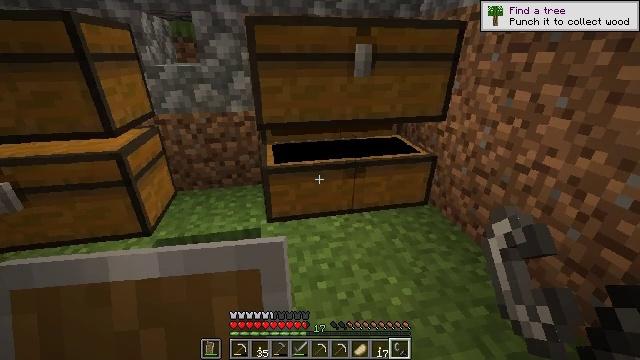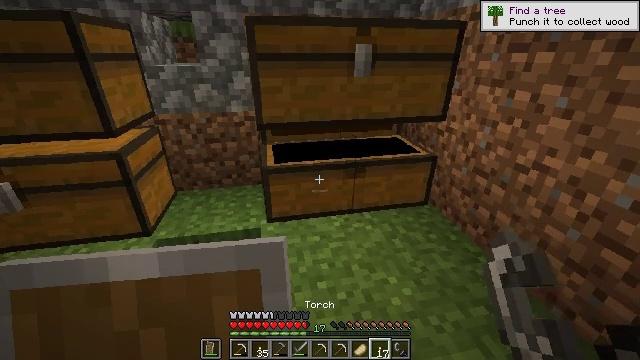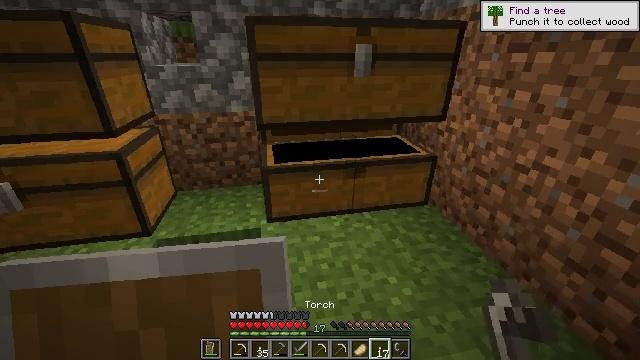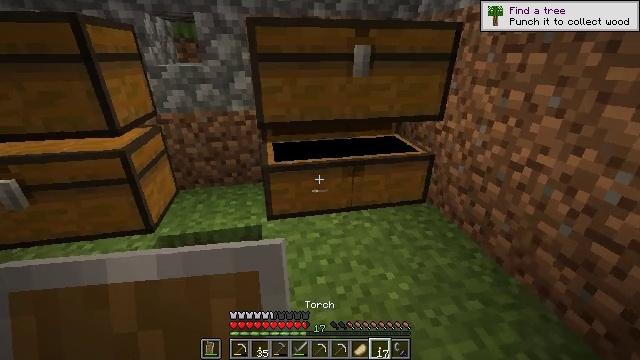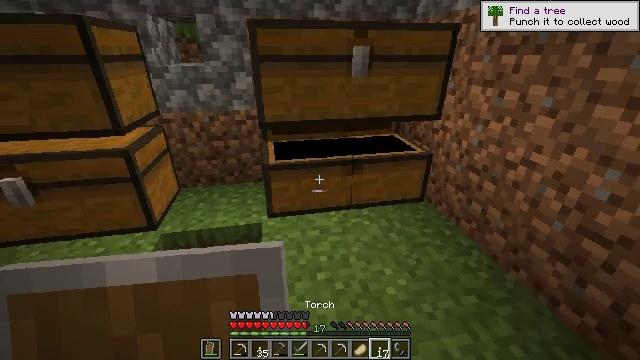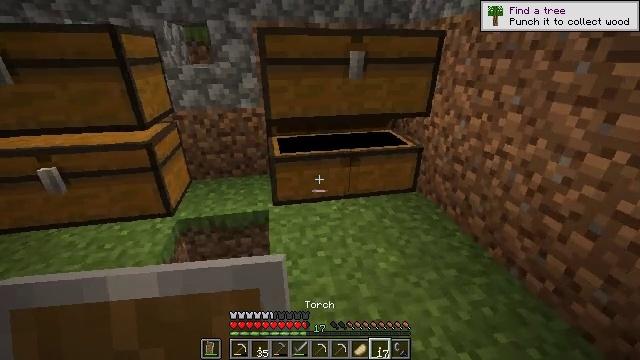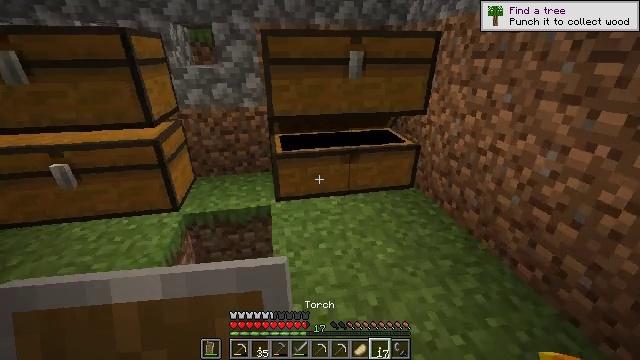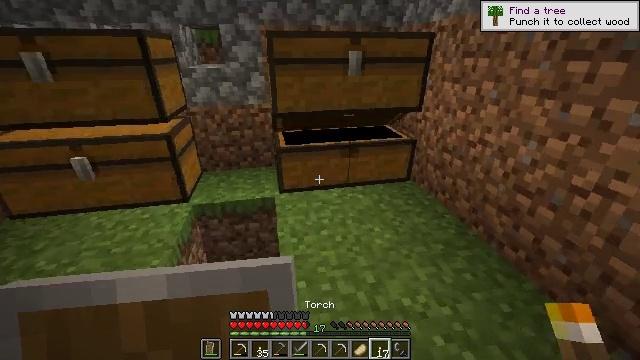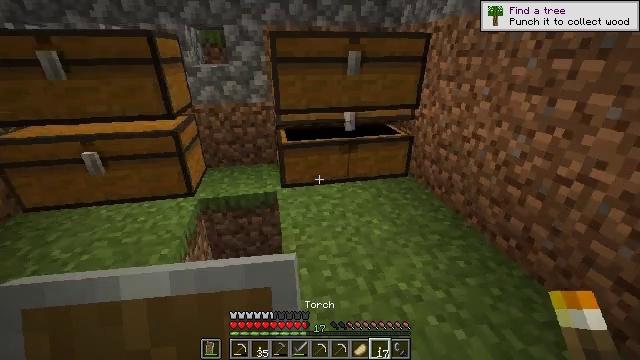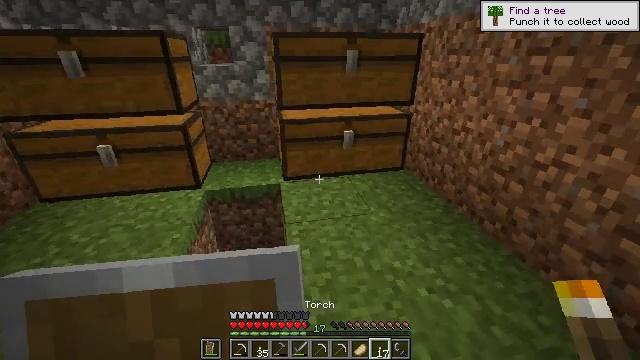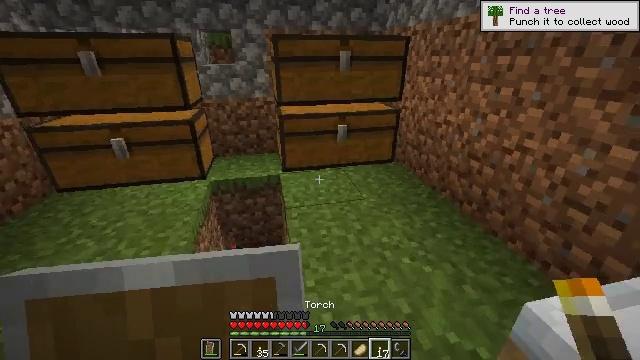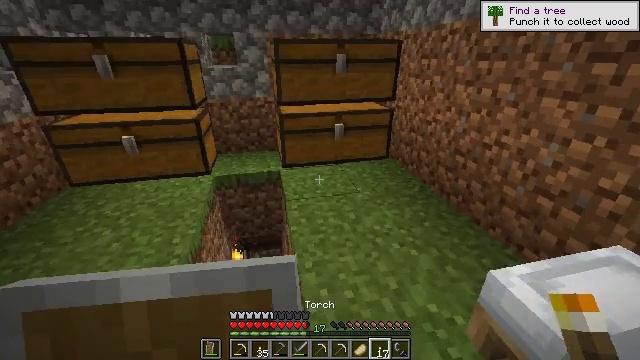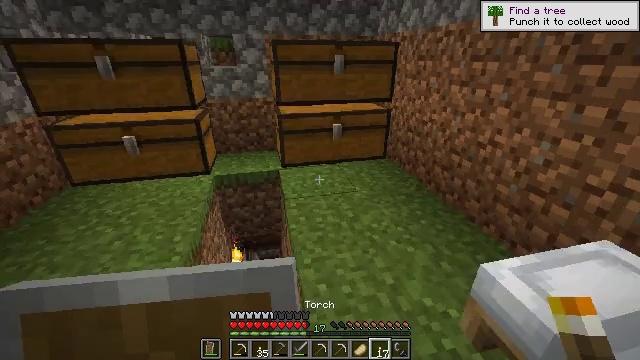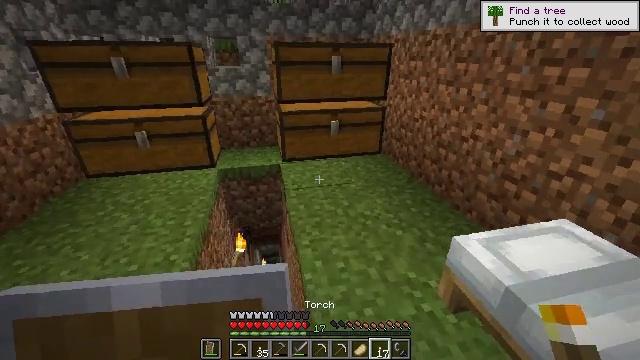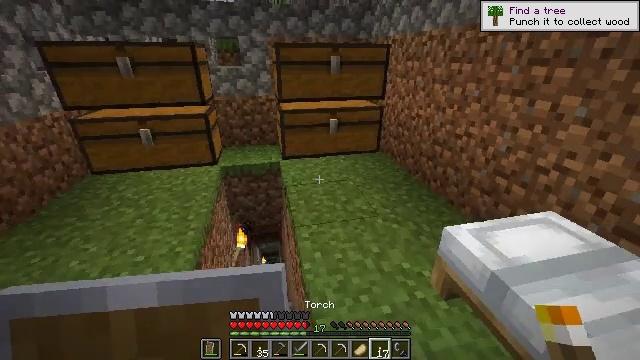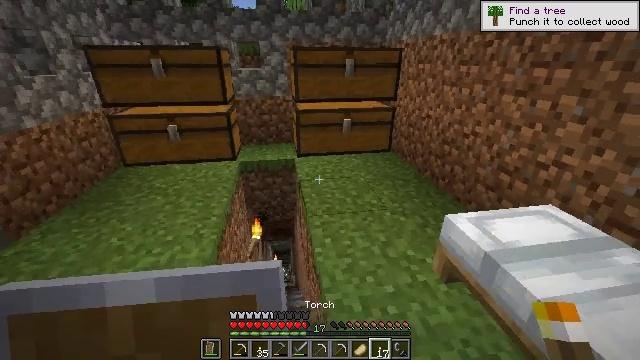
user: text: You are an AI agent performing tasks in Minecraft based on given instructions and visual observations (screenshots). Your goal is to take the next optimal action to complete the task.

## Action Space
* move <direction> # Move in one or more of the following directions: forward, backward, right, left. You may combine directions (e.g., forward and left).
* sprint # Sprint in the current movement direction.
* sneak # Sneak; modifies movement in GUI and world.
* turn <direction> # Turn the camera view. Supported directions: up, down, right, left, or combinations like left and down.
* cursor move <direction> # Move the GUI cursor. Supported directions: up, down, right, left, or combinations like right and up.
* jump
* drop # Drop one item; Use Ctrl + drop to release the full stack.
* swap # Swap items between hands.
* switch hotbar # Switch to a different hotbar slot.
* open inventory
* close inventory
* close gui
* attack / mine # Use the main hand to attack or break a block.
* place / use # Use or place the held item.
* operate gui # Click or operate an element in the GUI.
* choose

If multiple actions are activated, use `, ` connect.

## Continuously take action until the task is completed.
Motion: motion action
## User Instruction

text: Get a golden helmet by crafting.
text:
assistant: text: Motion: no_op
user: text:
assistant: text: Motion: no_op
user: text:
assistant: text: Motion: move back
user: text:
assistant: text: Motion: move back
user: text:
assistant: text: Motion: move back
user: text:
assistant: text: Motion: move back
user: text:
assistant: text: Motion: move back
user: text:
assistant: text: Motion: move back
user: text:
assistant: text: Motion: move back
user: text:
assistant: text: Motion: move back
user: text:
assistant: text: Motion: move back
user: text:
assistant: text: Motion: move back
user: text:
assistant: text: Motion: move back
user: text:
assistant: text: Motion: move back
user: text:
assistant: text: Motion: turn left
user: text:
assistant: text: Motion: turn left
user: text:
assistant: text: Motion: turn left
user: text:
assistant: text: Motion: turn right and up
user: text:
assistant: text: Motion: turn right and up
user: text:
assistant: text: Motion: turn right and up
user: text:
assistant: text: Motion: turn right
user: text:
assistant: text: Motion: turn right and down
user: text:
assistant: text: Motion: turn right and down
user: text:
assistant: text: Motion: turn right and down
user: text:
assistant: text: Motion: turn right and down
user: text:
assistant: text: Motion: turn right and down
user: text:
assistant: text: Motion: turn right and down
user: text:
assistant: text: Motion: turn right
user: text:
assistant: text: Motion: turn right
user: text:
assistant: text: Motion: move right, turn right